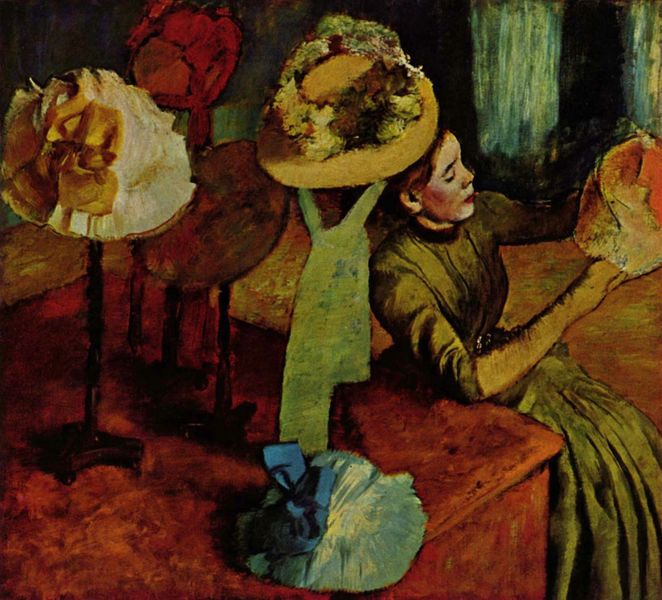
Titel: Das Modewarengeschäft
Künstler: Edgar Degas
Standort: Chicago (Illinois)
Institution: The Art Institute of Chicago
Schlagwörter: blau, dunkel, gemälde, hand, schatten, weiß, cezanne, gelb, grün, impressionismus, sitzen, ausschnitt, blumen, braun, bunt, ellbogen, fenster, frau, handschuhe, hell, holz, hut, hüte, kleid, kopfbedeckungen, licht, mund, ohr, orange, profil, raum, stroh, säule, tisch, ölbild, blick, dame, rosen, rot, schal, expressionismus, malerei, mode, ornament, rock, schleife, teppich, arm, band, falten, federn, gesicht, halten, samt, innenraum, schauen, vorhang, auge, interieur, sitzend, stoffe, schleifen, seide, arbeit, hellblau, kommode, schrank, geschäft, probe, moderne, abstrakt, hellgrün, laden, vogelperspektive, querformat, strohhut, verzierung, anprobe, faltenwurf, aufstützen, truhe, auslage, theke, accessoire, auswahl, hutladen, hutmacherin, modistin, probieren, modelle, betrachten, verziert, ausstellung, kontraste, handwerk, rotbraun, blumenkranz, fleckig, ständer, plissee, bänder, primärfarben, hutständer, geschmückt, gestelle, nolde, bukett, rot blau, frauenmode, augenpunkt, hutgeschäft, aussuchen, frauenhüte, güschen, modeaccessoire, putzmacherin, sommerhüte, 19. jahrhundert, hutmcherin